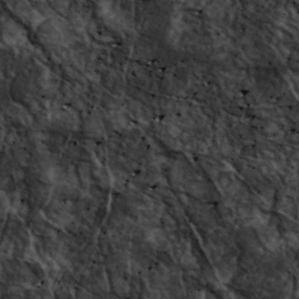
Label: non_frost